A scalogram of one vibration snapshot from a rotating bearing is shown, computed with a continuous wavelet transform. Determine the bearing's health state. Answer with exactly one of: normal, inner_race, outer_race, ball.
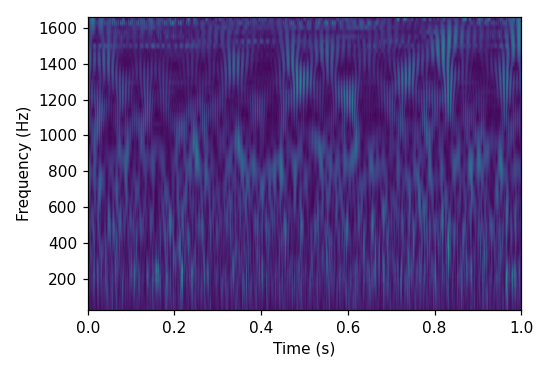
Answer: inner_race